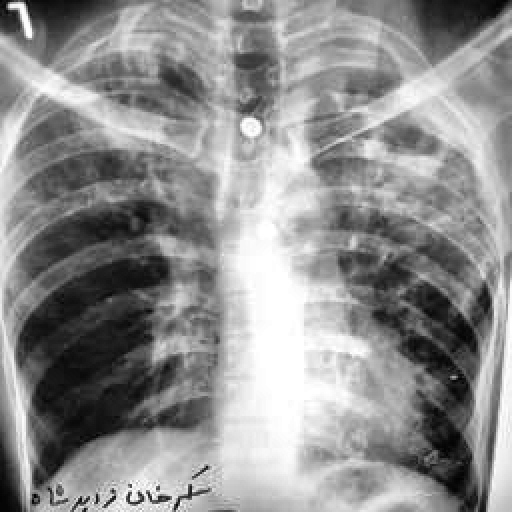
Finding: TUBERCULOSIS